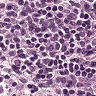
Metastatic tissue present: no